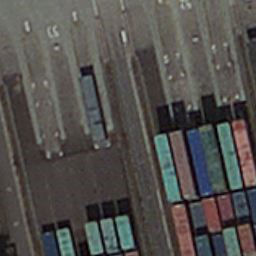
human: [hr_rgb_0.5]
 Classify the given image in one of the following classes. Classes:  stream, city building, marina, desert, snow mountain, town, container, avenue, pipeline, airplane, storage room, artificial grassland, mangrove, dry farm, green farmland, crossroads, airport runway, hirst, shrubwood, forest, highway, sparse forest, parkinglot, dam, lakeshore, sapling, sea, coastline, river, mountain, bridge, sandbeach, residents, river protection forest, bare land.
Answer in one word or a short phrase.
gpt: container